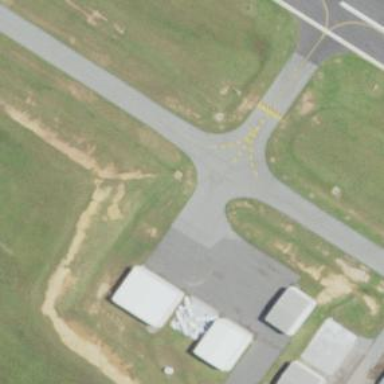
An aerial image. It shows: Image of taxiway at airport.